Question: My app has two tabs and switching between the tabs, makes me lose anything I enter in So I modified my code to save the state.

'''
package com.test.testing;
public class Trip2 extends Fragment {
EditText nameOfInf;
@Override
public View onCreateView( LayoutInflater inflater, ViewGroup container, Bundle savedInstanceState ) {
if ((savedInstanceState != null) && (savedInstanceState.getString("nameof") != null)) {
Toast.makeText(getActivity(), savedInstanceState.getString("nameof"),2000).show();
}
else {
Toast.makeText(getActivity(), "DIDNT SAVE",2000).show();
}
final RelativeLayout mFrame2 = (RelativeLayout) inflater.inflate( R.layout.trip, container, false );
final Button btnCalc = (Button) mFrame2.findViewById(R.id.btnCalculate);
nameOfInf = (EditText) mFrame2.findViewById(R.id.etName);
final EditText tollAmount = (EditText) mFrame2.findViewById(R.id.etToll);
btnCalc.setOnClickListener(new View.OnClickListener() {
public void onClick(View v) {
//DO SOMETHING
}
});
return mFrame2;
}
@Override
public void onSaveInstanceState(Bundle outState) {
super.onSaveInstanceState(outState);
outState.putString("nameof", nameOfInf.toString());
}
}
'''
It always displays
> DIDN't SAVE
How do I fix the issue?
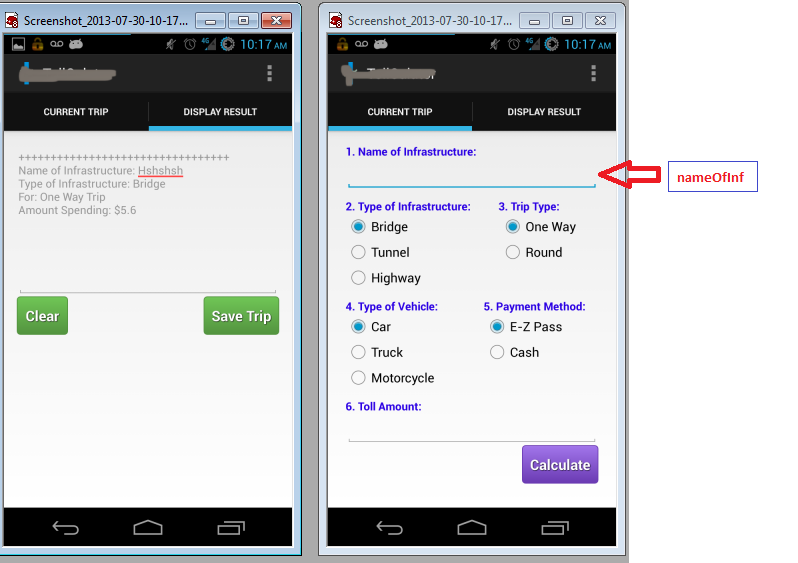
Answer: You don't need 'setRetainInstance', in fact that would not work at all.
What happens is that pressing a tab calls your 'TabListener' where, most likely, you run a 'replace' transaction, removing the old fragment and discarding its saved data. You should only 'add' if the tab didn't exist before (use fragment tags to determine that) and 'detach'/'attach' otherwise. Once you do that, you won't even have to save the text manually since View state is automatically saved.